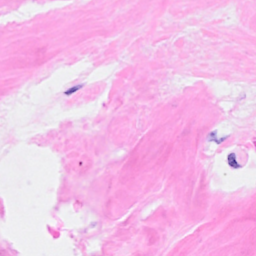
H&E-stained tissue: Breast